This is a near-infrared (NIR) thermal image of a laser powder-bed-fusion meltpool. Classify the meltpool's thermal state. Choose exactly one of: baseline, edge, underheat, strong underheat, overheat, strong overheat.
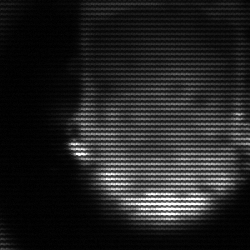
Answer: baseline